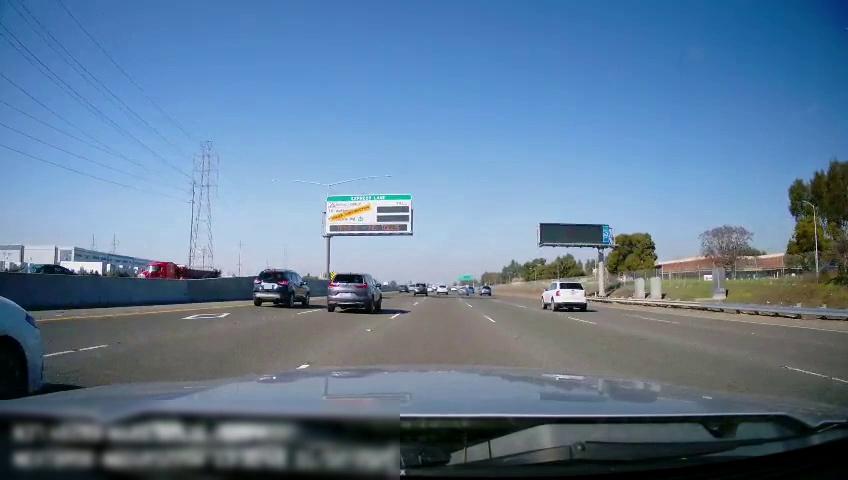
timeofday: Day
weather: Sunny
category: Drivable Space
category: Vehicles | Other LV
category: Vehicles | Car
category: Vehicles | SUV
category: Vehicles | SUV
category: Vehicles | SUV
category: Vehicles | Car
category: Vehicles | SUV
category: Vehicles | Car
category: Vehicles | SUV
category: Vehicles | SUV
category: Vehicles | Car
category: Lanes | Current Lane
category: Lanes | Current Lane
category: Lanes | Alternate Lane
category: Lanes | Alternate Lane
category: Lanes | Alternate Lane
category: Lanes | Alternate Lane
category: Lanes | Alternate Lane
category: Traffic | Signs
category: Traffic | Signs
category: Traffic | Signs